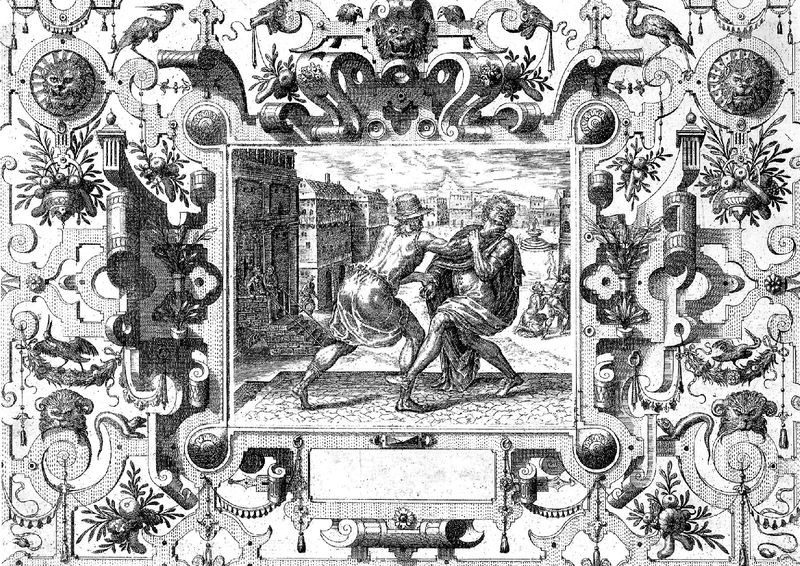
Titel: Rollwerkrahmen
Künstler: Hans Vredeman de Vries
Schlagwörter: kampf, vogel, menschen, stadt, männer, strasse, szene, zeichnung, gebäude, ornament, rahmen, häuser, pflanze, ranken, holzschnitt, gasse, pflaster, grafik, stich, löwe, skizzen, symbole, abstrackt, surealismus